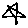
Label: star